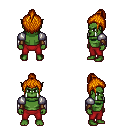
a pixel art fantasy rpg character, male body template, orc, green skin, steel arm armor, red pants, dark blonde short topknot hairstyle, leather bracers, four views (front, back, left, right), 2x2 character sprite sheet, small pixel art, hard edges, no anti-aliasing